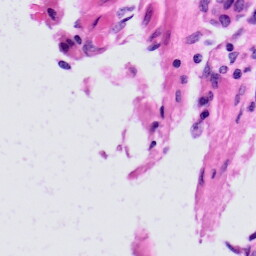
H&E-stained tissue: Prostate